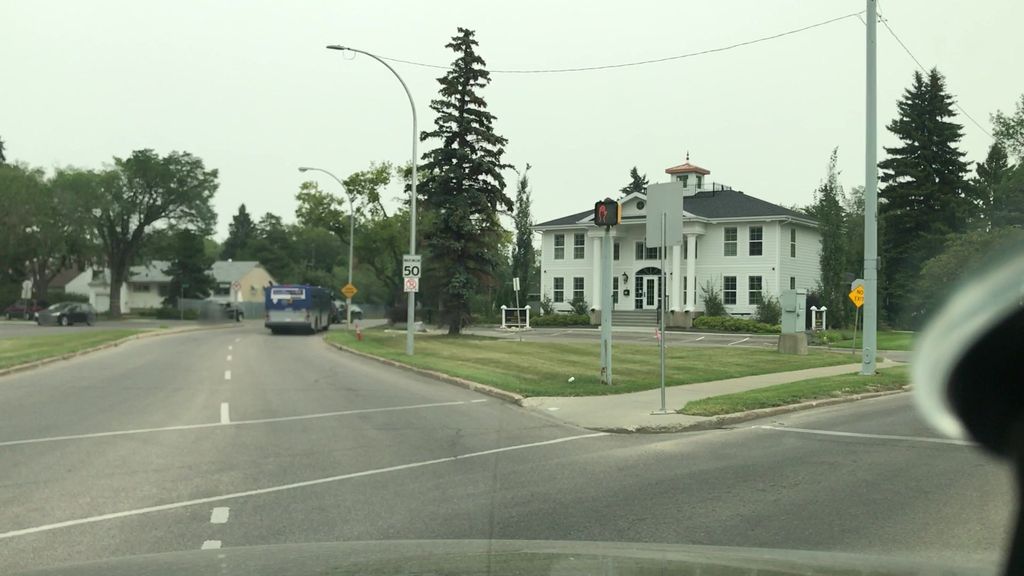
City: edmonton